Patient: sex M, age 58
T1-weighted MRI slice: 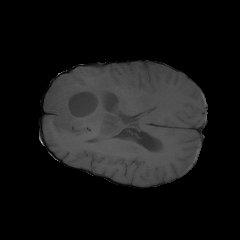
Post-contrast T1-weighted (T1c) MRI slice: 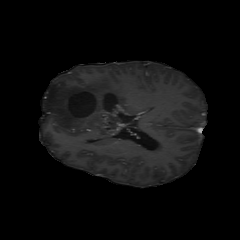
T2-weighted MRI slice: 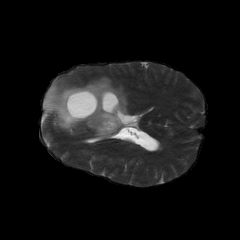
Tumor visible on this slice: yes
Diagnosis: Astrocytoma, IDH-mutant
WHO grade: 4